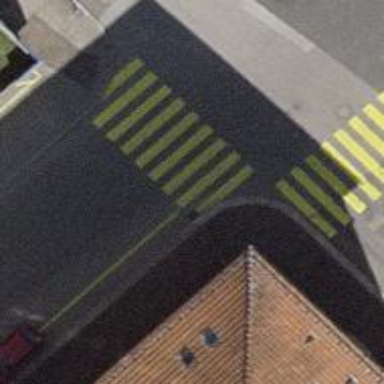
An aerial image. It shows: Marked road crossing with visible markings.